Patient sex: M
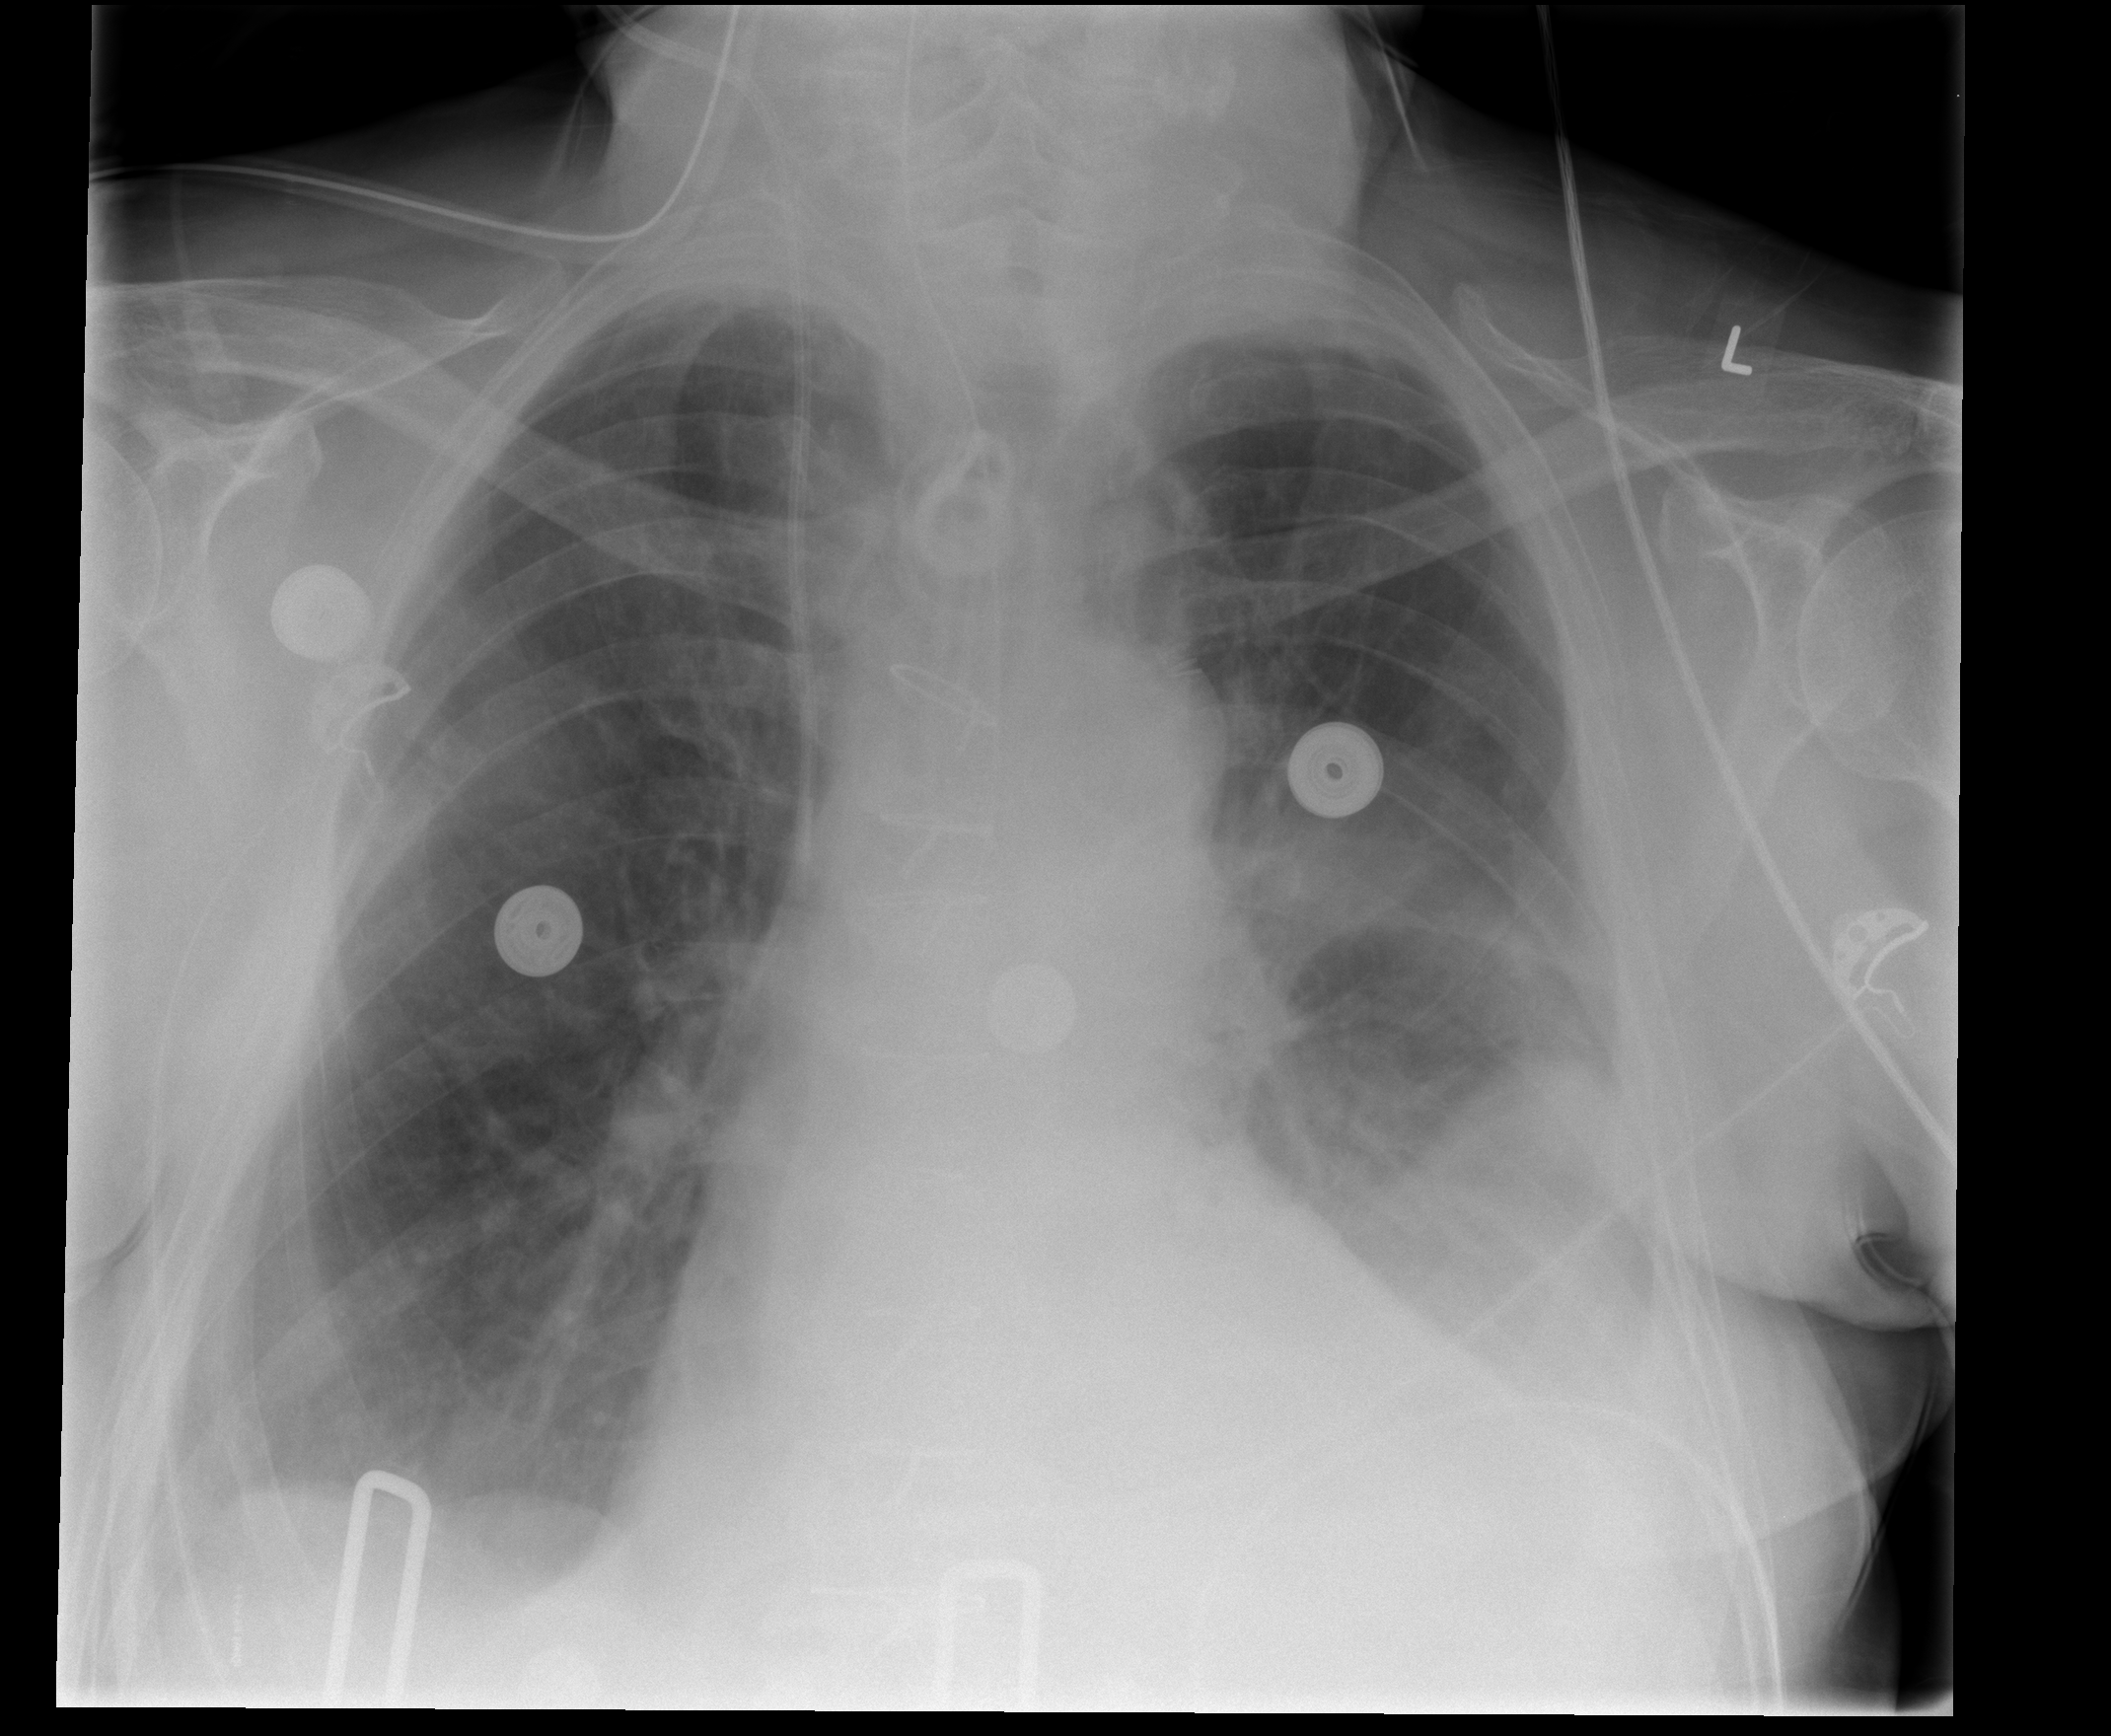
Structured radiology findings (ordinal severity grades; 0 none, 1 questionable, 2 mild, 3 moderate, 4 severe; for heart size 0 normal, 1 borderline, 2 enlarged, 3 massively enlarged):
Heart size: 2
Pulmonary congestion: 1
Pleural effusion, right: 2
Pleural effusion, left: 3
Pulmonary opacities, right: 0
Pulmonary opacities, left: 0
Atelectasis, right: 2
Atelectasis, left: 3